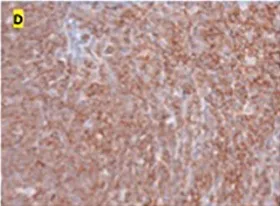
(B-D) shows the presence of tumor markers CD20, TdT, and CD34 respectively. These are indicative of a B-LBL diagnosis.
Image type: pathology (immunostaining)